Question:
I want to generate 300 samples of both types, red and blue, of coordinate points with these patterns.
Using rand() for x and then calculate y using Pythagorean theorem doesn't help because for the same x, we can have different y.
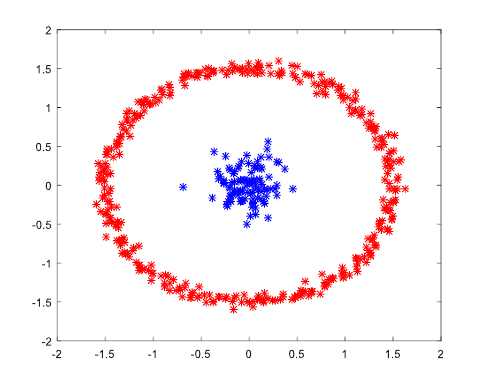
Answer: As suggested by Luis Mendo, you can use the typical 'rand' function of matlab to generate random points in <URL> as follows:
'''
figure
hold on
red = sampleCircle([1.4 1.6], 300);
plot(red(:, 1), red(:, 2), 'r*');
blue = sampleCircle([0 0.5], 300);
plot(blue(:, 1), blue(:, 2), 'b*');
function X = sampleCircle(rangeR, n)
r = rand(n, 1) * diff(rangeR) + rangeR(1);
theta = rand(n, 1) * 2*pi;
X = r .* [cos(theta) sin(theta)];
end
'''
<URL>